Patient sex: F
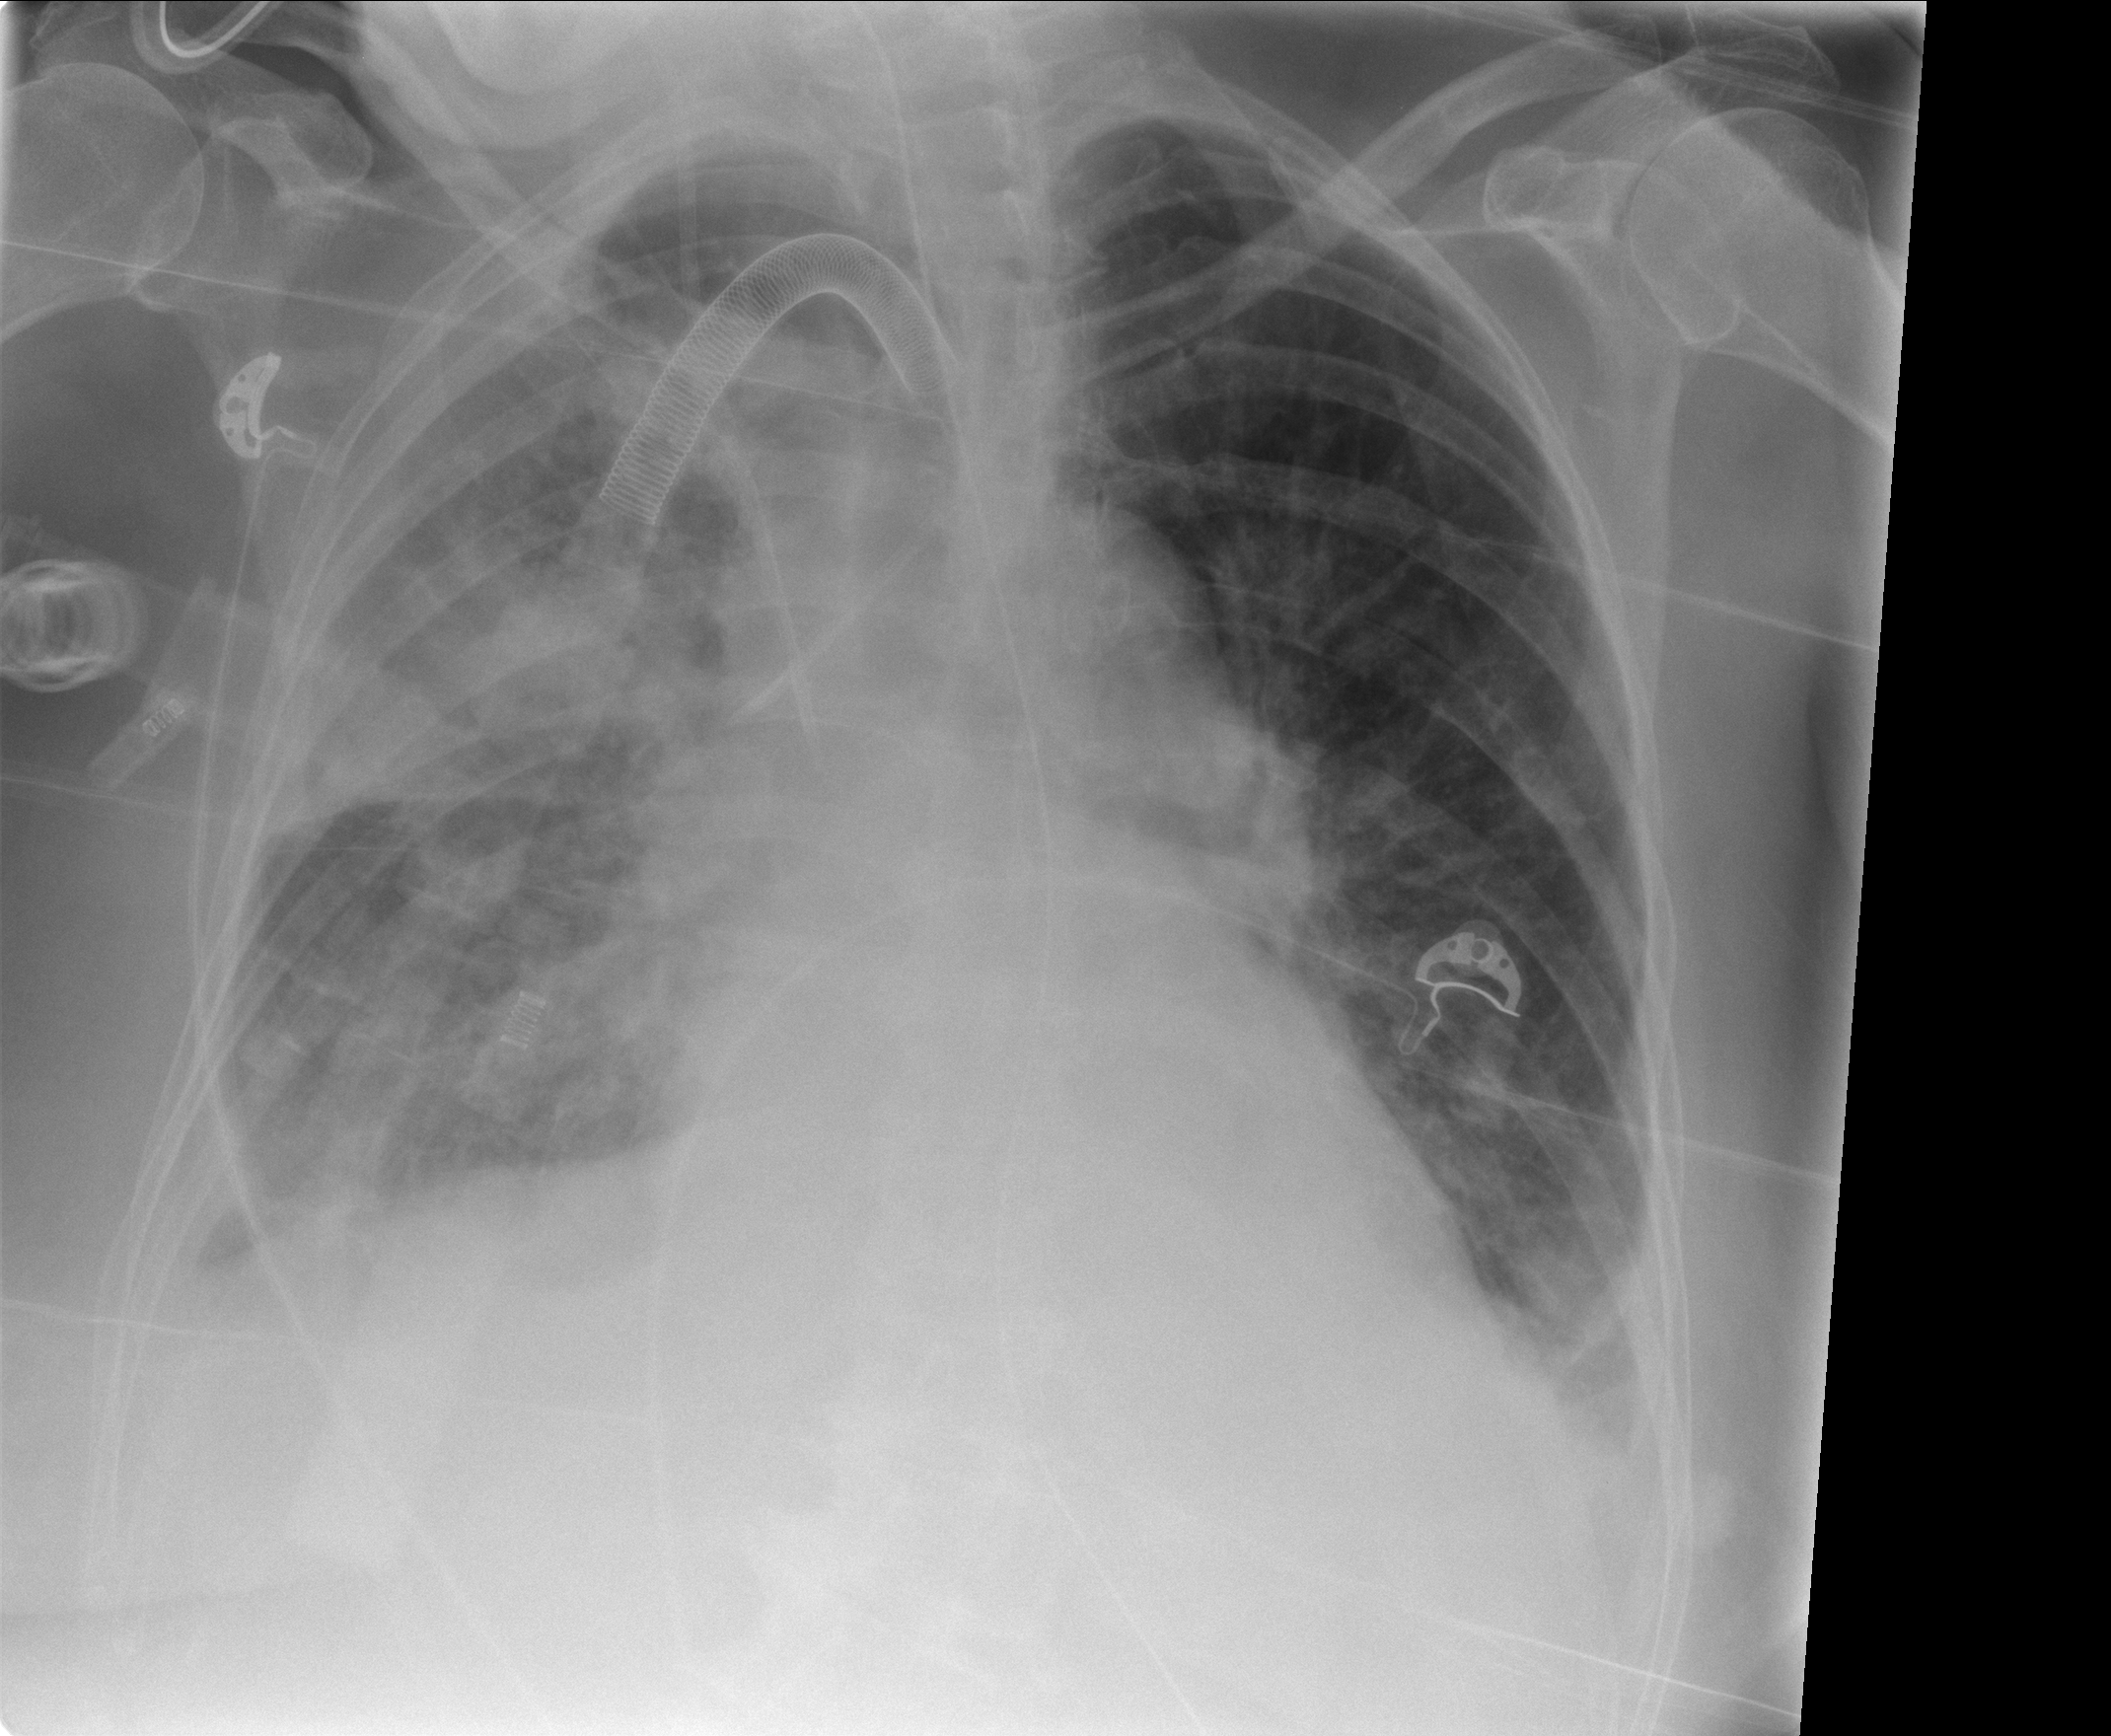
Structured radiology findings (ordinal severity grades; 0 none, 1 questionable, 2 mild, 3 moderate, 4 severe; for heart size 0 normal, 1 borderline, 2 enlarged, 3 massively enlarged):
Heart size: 1
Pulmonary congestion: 2
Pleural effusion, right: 2
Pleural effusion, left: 2
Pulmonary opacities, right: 3
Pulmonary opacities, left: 0
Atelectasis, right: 3
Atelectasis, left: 2